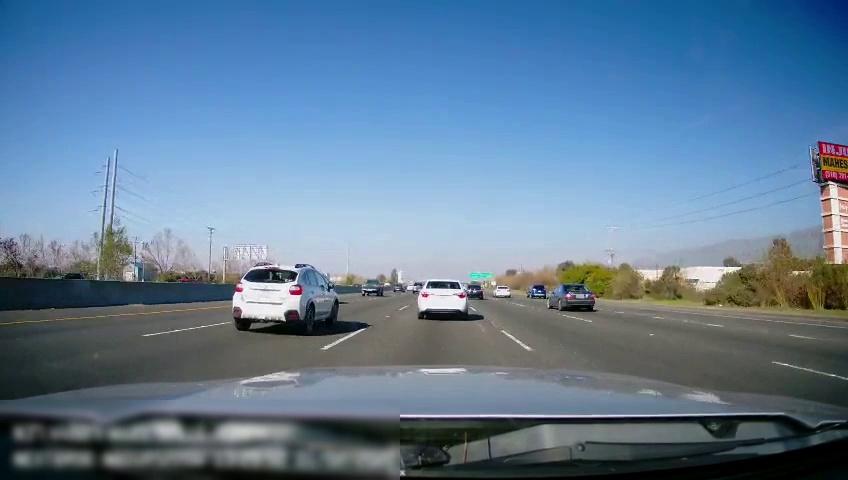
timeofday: Day
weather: Sunny
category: Drivable Space
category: Vehicles | Car
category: Vehicles | Car
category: Vehicles | Car
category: Vehicles | Car
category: Vehicles | Car
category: Vehicles | Car
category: Vehicles | SUV
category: Vehicles | Car
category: Vehicles | Truck
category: Vehicles | SUV
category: Vehicles | Car
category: Lanes | Current Lane
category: Lanes | Current Lane
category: Lanes | Alternate Lane
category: Lanes | Alternate Lane
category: Lanes | Alternate Lane
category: Lanes | Alternate Lane
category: Lanes | Alternate Lane
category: Traffic | Signs
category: Traffic | Signs
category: Traffic | Signs